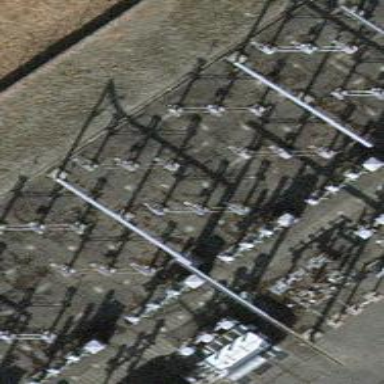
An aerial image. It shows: Power line with three cables in bay configuration.